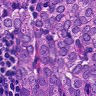
Metastatic tissue present: yes